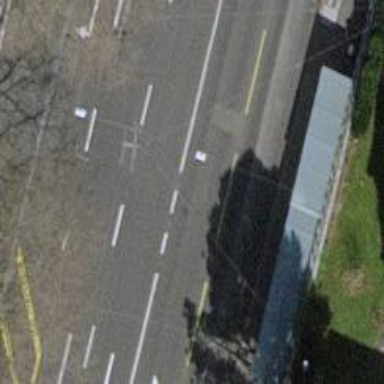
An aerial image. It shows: Bus stop for trolleybuses with designated stop position.